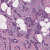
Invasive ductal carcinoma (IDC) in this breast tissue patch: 1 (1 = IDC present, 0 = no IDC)